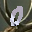
Label: 0